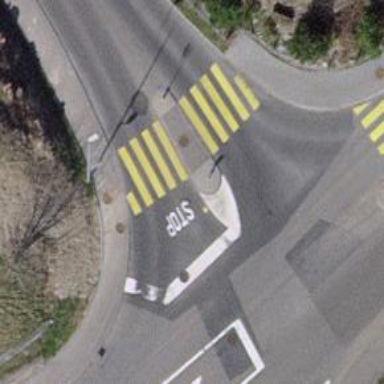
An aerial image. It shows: Marked crossing with zebra stripes on the road.